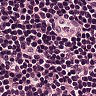
Metastatic tissue present: no